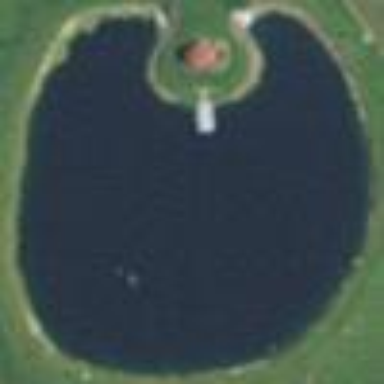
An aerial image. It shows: Pond surrounded by natural water.